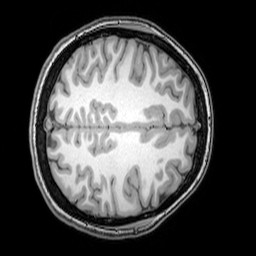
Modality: T1w
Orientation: axial
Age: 21
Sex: female
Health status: healthy
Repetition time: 0.081 s
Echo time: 0.037 s